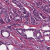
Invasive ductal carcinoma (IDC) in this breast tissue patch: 1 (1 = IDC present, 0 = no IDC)